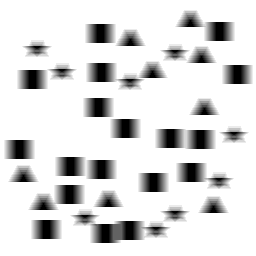
Squares: 18
Triangles: 9
Stars: 9
Total shapes: 36